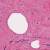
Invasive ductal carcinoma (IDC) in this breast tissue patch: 0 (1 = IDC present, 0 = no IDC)